Question: I work at huge embedded-C projects with nested typedefs and functions that I regularly lose track of.
I usually do quick checkups with the hover-window, but that doesn't work well for nested typedefs. So backtracking types then requires allot of jumping through the code, which is confusing and takes allot of time.
There it would come in handy, to be able to use the same hover-functionality inside hover-windows.
I edited a screenshot to show the desired functionality:

So is there any way to get recursion into hover-windows?
Or is there any workaround / plugin to achieve easy backtracking of nested typedefs / nested functions?
Thanks guys,
Janis
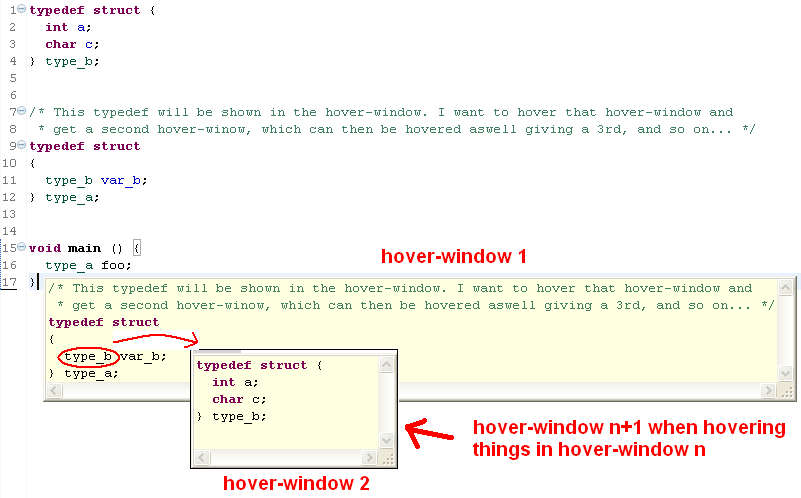
Answer: This feature simply does not exist in eclipse. You might want to add it as something for Kepler, although I don't think you'd get what you want even then. You might have to wait a lot longer for that. There are no plug-ins that I am aware of, that provides this kind of functionality either. Sorry.